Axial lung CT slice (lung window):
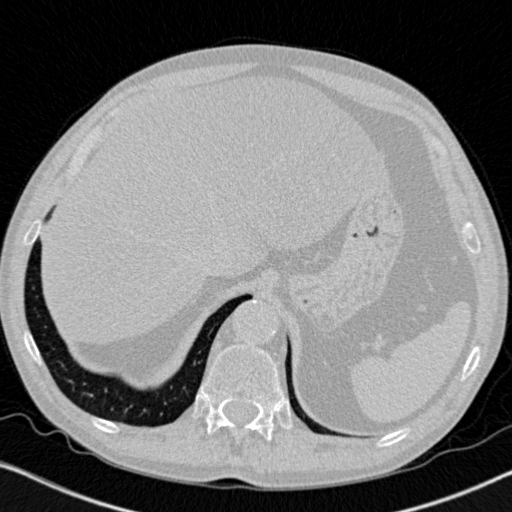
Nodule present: no